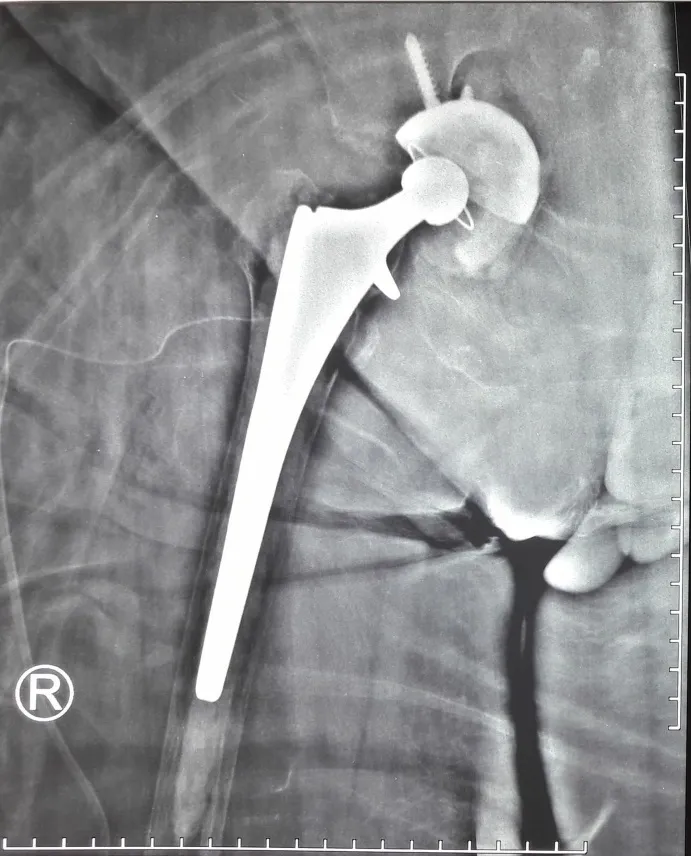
Post surgery result (source : internal documentation).
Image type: radiology (x_ray)